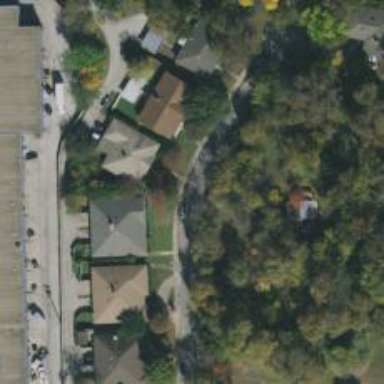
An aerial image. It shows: Residential road with sidewalk on the left side.